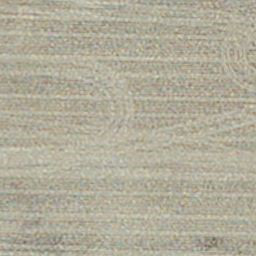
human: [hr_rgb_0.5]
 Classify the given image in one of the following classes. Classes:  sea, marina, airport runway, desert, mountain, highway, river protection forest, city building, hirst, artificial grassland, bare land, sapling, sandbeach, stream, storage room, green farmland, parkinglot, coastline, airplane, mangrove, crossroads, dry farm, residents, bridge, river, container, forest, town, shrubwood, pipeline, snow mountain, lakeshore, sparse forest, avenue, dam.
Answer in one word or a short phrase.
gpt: dry farm